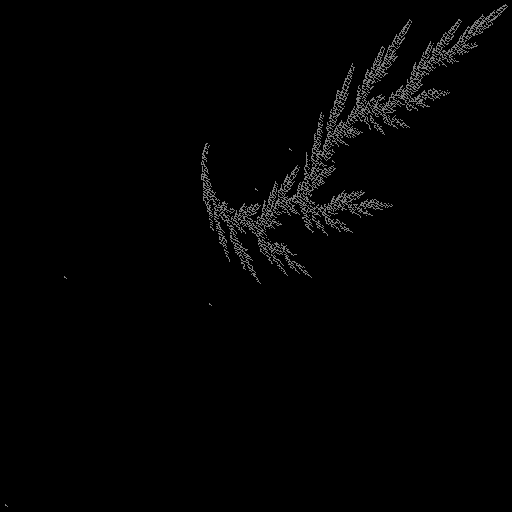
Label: cedarleaf